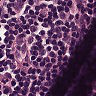
Metastatic tissue present: no